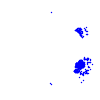
Particle: electron